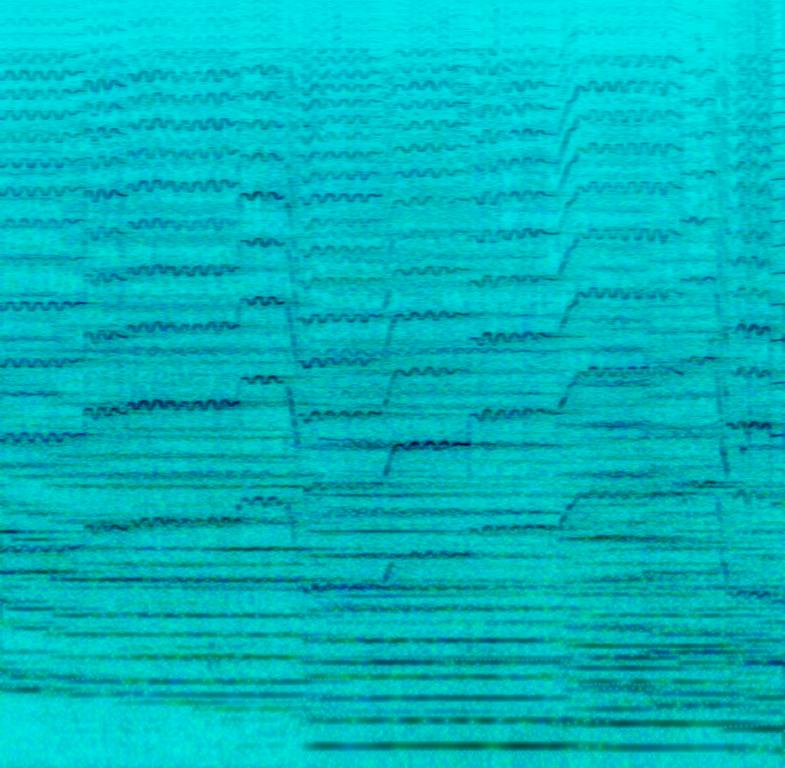
The song is an instrumental. The tempo is medium with a string section accompanying the first violin playing a melancholic melody. The song is emotional and melancholic. The song is a classic western classical music piece.